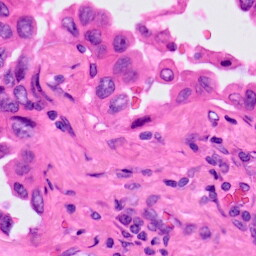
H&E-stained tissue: Lung